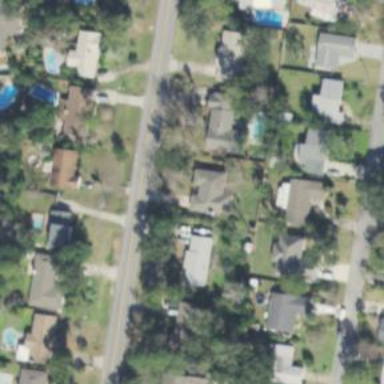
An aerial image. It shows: Residential area composed of single-family homes.